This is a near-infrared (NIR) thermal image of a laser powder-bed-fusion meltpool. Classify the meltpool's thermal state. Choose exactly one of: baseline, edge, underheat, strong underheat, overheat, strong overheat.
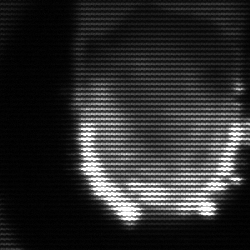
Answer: baseline